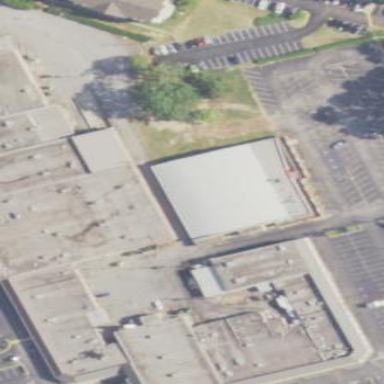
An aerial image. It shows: Building housing bowling alley.